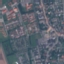
Land use / land cover class: Residential